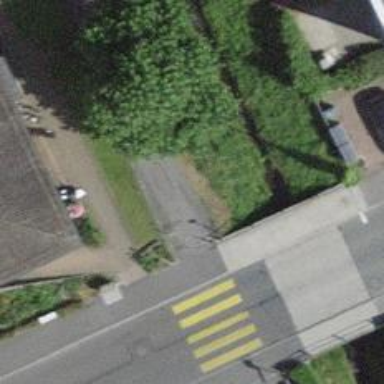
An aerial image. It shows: Cycle barrier.